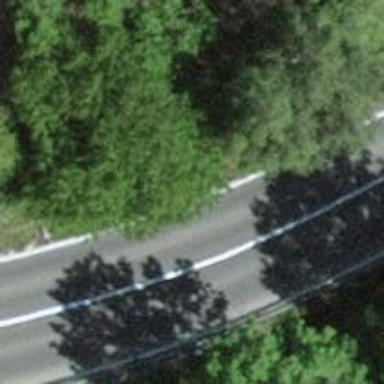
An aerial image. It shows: Secondary road with asphalt surface.